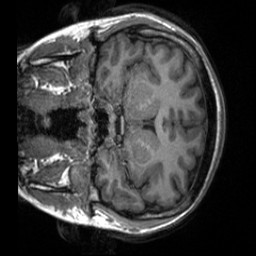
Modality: T1w
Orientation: coronal
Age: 20
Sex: female
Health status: healthy
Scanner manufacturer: siemens
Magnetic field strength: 3 T
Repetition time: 2 s
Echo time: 0.00232 s